Interaction volume radius: 10 \u00c5
Interaction volume height: 15 \u00c5
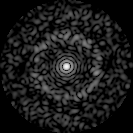
Disorder parameter: 0.8611